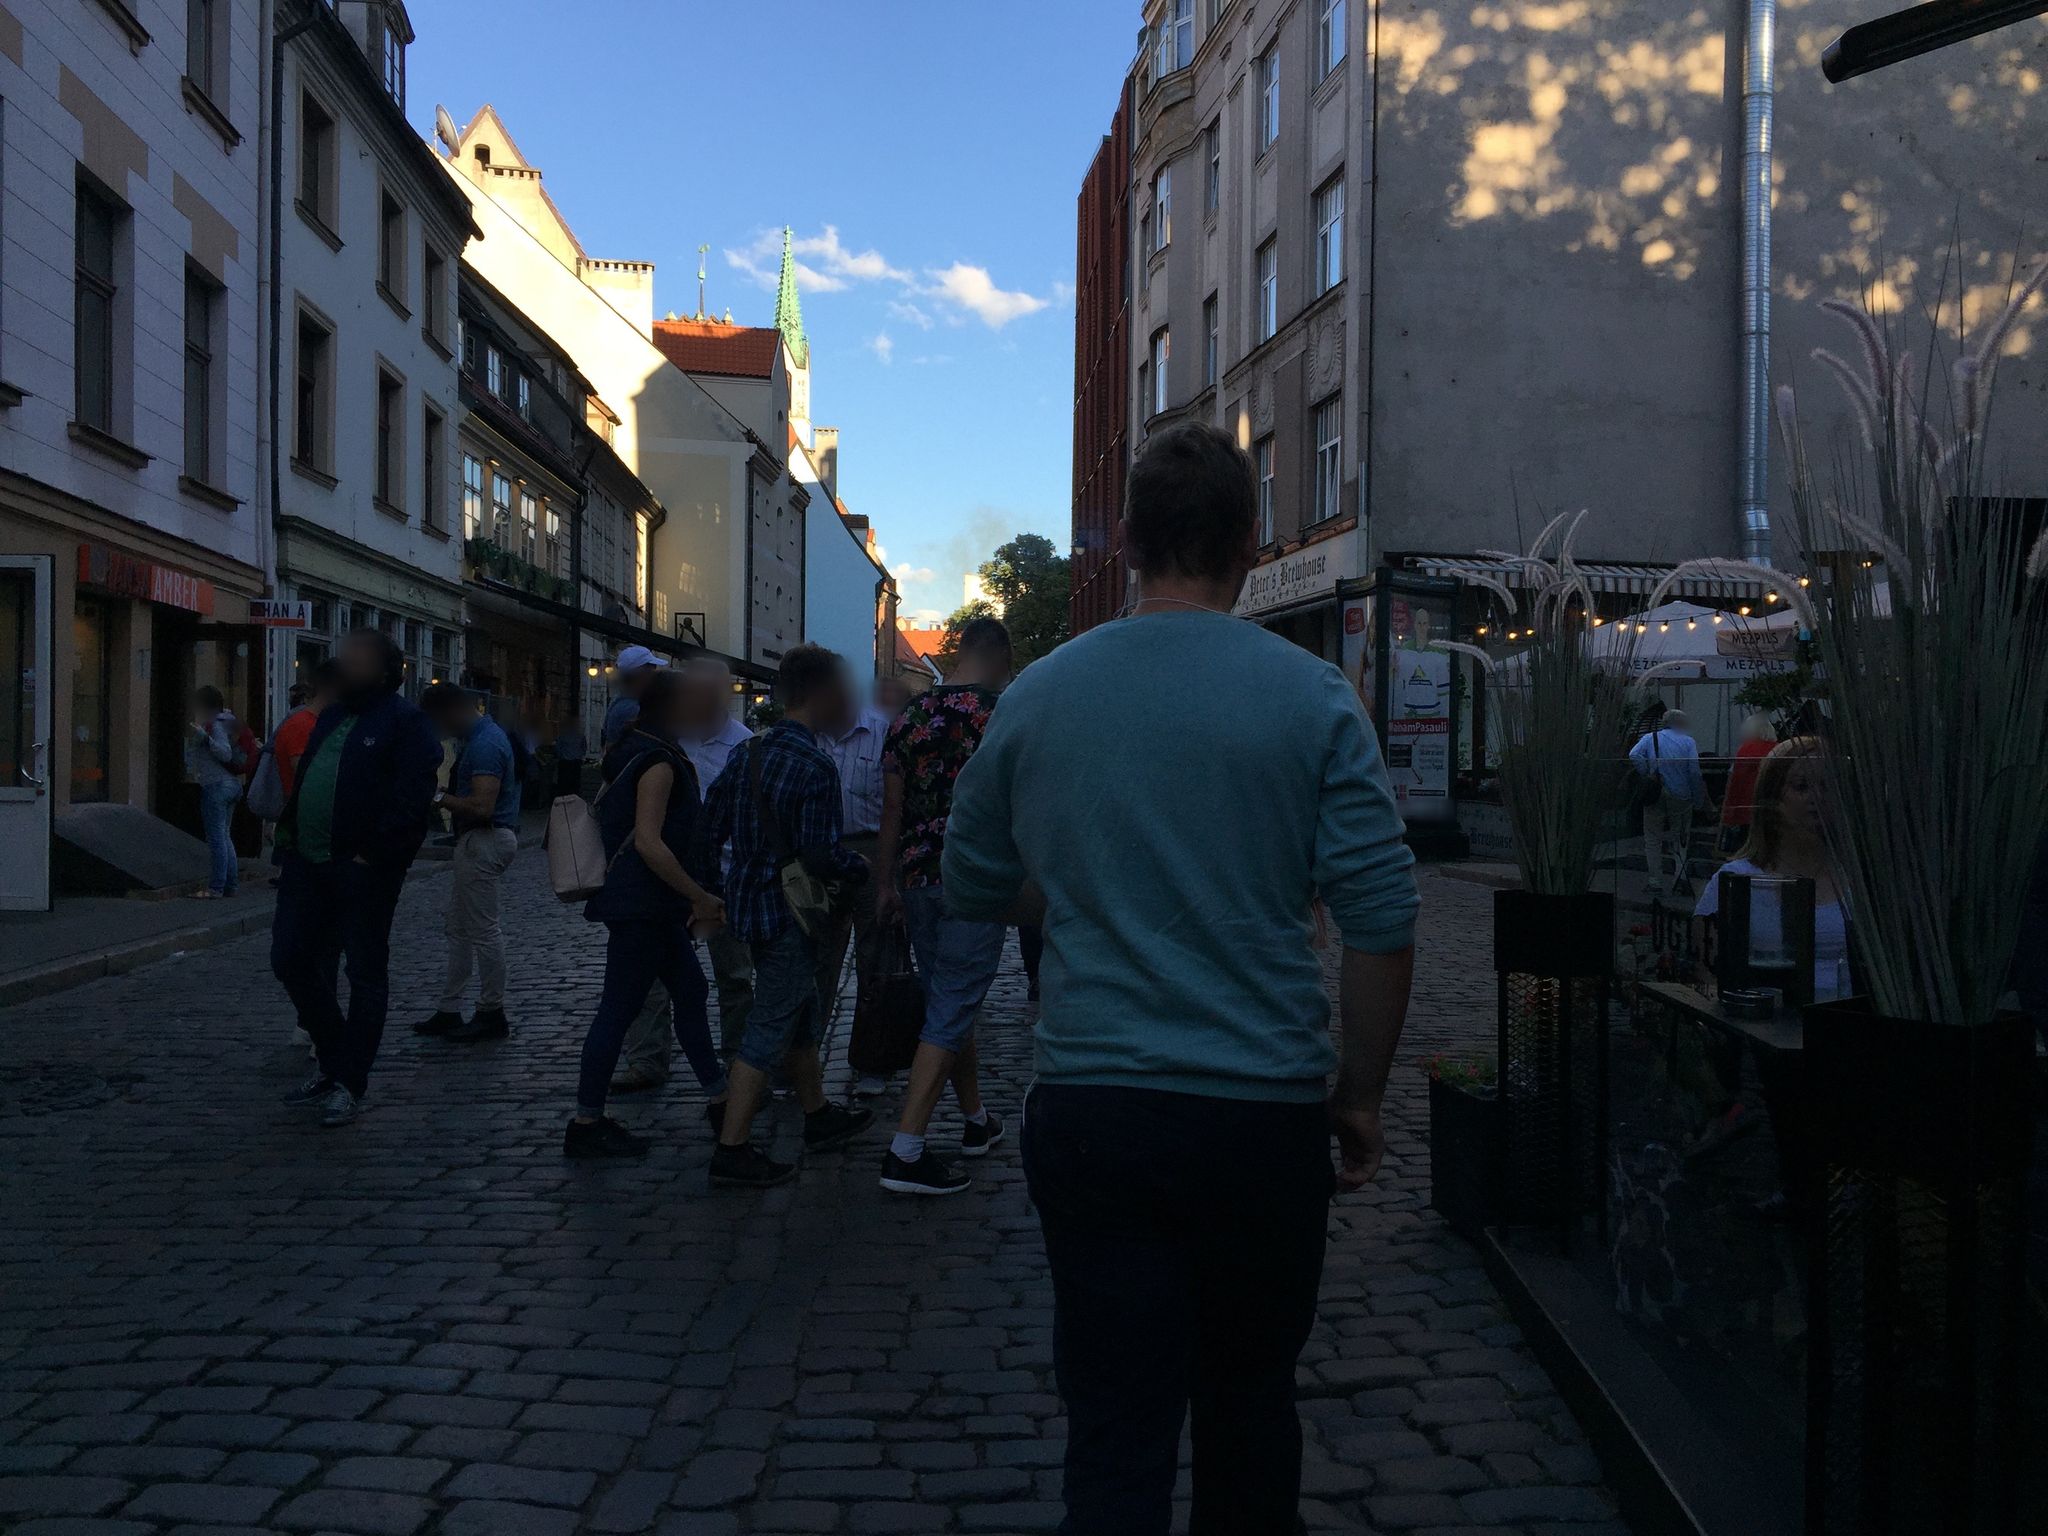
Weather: clear
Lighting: dusk/dawn
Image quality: good
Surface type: walking surface
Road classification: pedestrian
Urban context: urban centre
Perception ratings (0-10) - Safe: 4.75, Lively: 5.67, Beautiful: 5.24, Boring: 5.32, Depressing: 3.81, Wealthy: 2.32